Question: In order to reallocate shared memory I am currently using mremap to enlarge a particular shared memory size. The following is the statement that is being used in order to achieve this objective:
'''
char *mem = (char*)mremap(addr, sizeof(addr), mem_range + 1, MREMAP_MAYMOVE);
'''
Despite the inclusion of:
'''
#define _GNU_SOURCE
#include <sys/mman.h>
'''
Eclipse is showing that the 'Symbol 'MREMAP_MAYMOVE' could not be resolved'.
However, given that eclipse is showing the above mentioned error, the code is being compiled.
The following shows this scenario:

Thanks in advance!
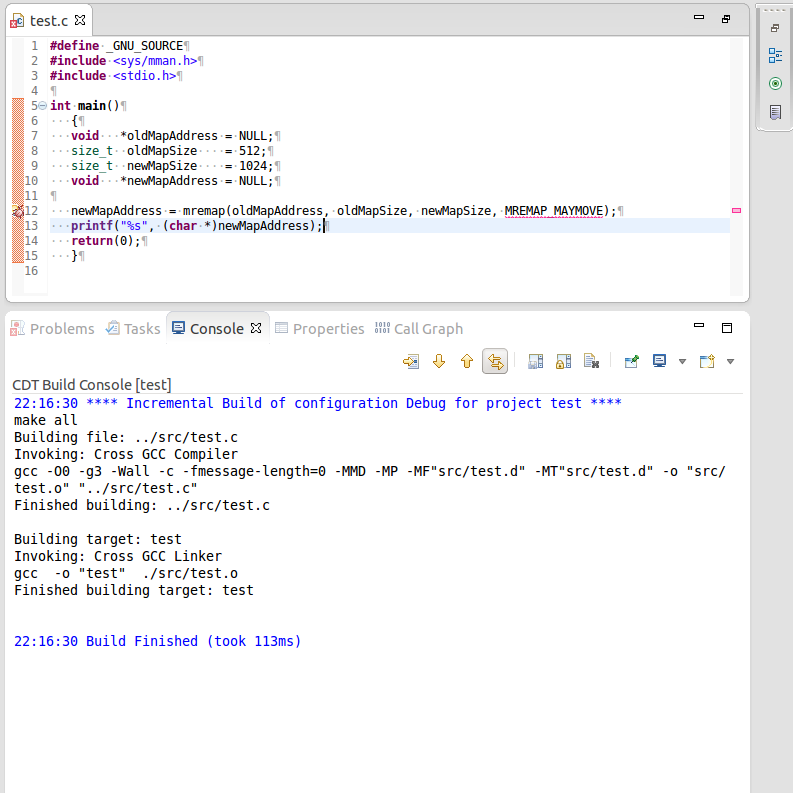
Answer: In order to solve this problem, I simply had to include:
'#include <linux/mman.h>' instead of '#include <sys/mman.h>'
Apparently this was a bug in Ubuntu, referring to: <URL>